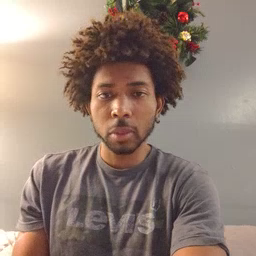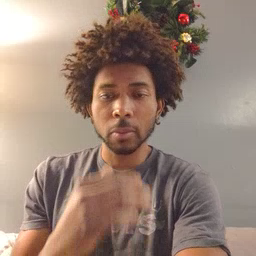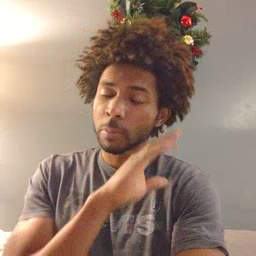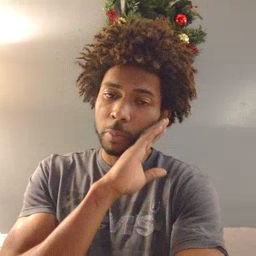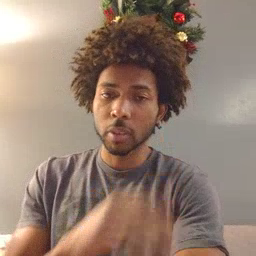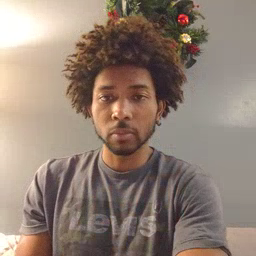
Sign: bed